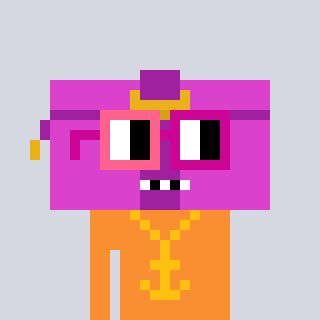
a pixel art character with square pink and red glasses, a clutch-shaped head and a orange-colored body on a cool background